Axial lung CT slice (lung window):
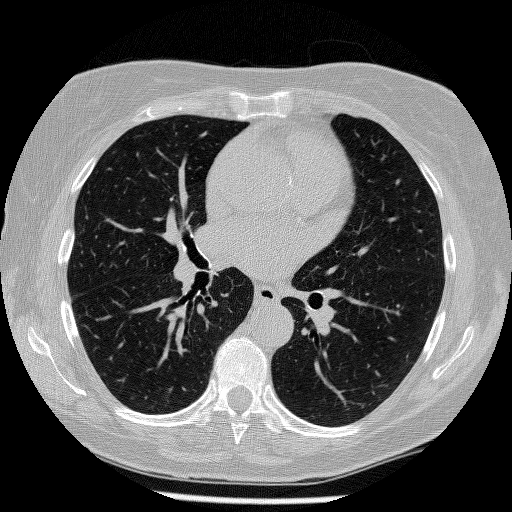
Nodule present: no